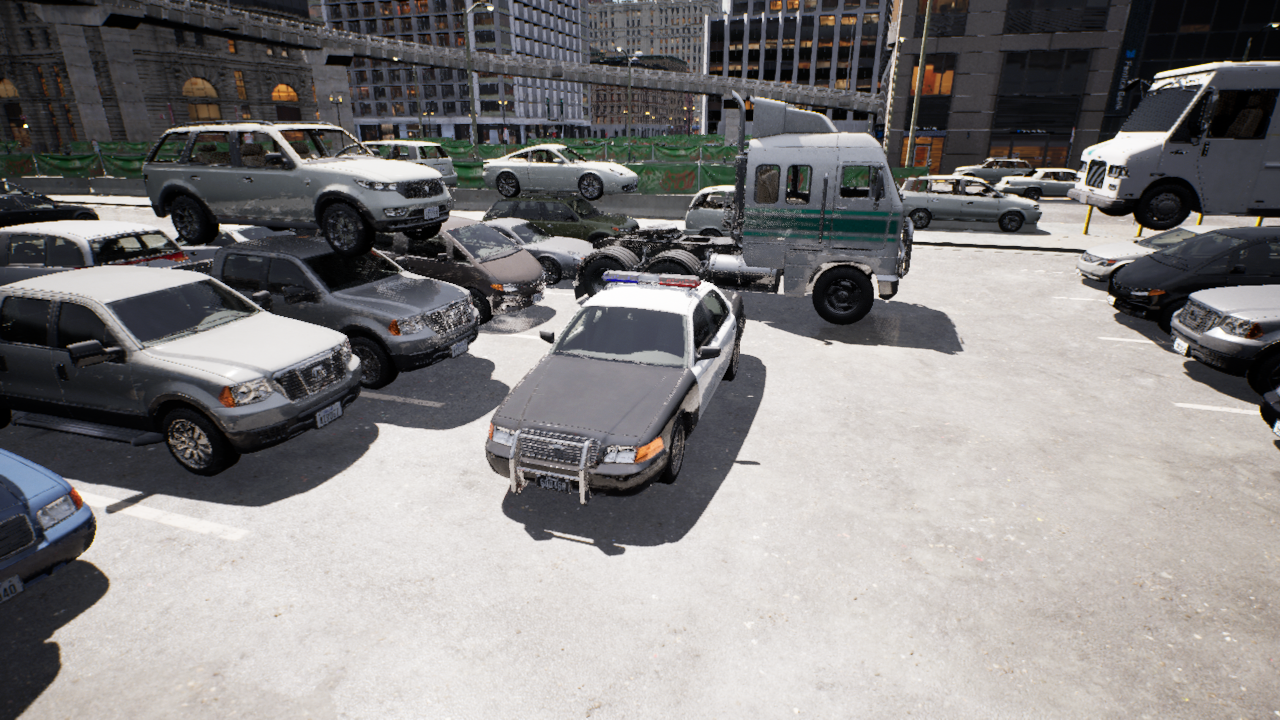
Venue: arterial
Lighting: clear day
Vehicle rig: sedan